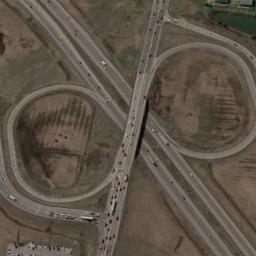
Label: overpass